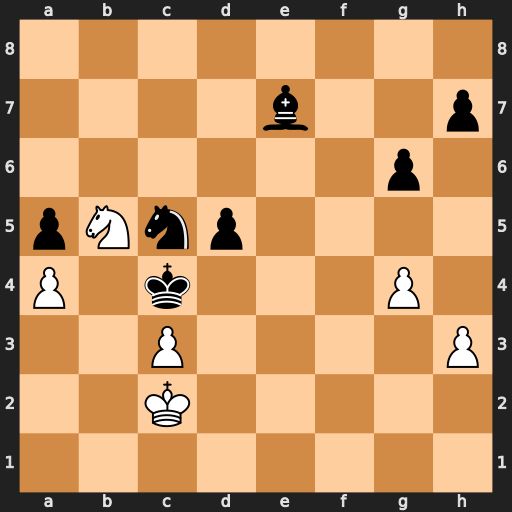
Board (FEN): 8/4b2p/6p1/pNnp4/P1k3P1/2P4P/2K5/8
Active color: w
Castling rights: -
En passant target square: -
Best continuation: Na3#